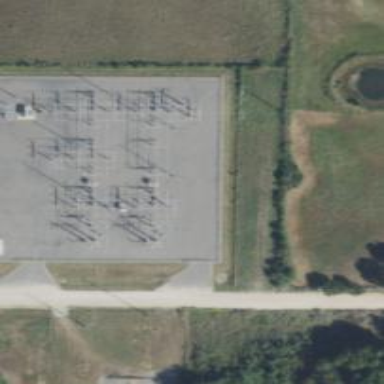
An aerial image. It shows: Switch used for power control.